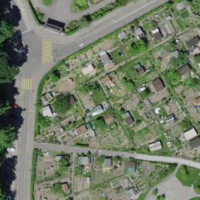
EUNIS habitat code: 53
Species observed at this site:
Corylus avellana
Fagus sylvatica